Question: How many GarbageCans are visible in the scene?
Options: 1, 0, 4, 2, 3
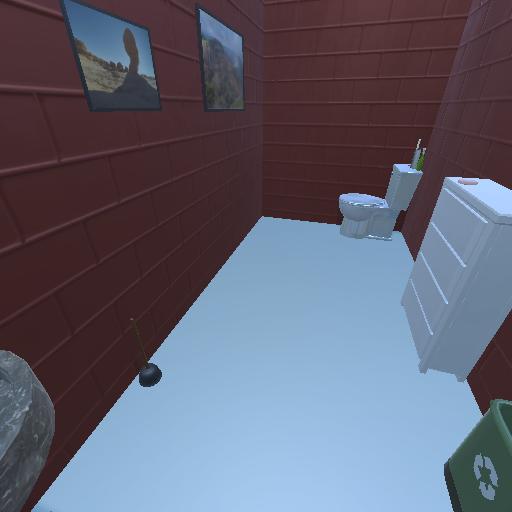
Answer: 1